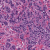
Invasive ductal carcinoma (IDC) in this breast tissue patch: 1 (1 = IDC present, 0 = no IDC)